Question: I am writing an application that needs to pre-populate an SMS message with the first name of the contact when .
For example if my contacts name is Alex Smith.
When I select Alex Smith to type a message to, I want the text box to already have
'Alex, '
at the beginning of the SMS.
Please how can I achieve that?

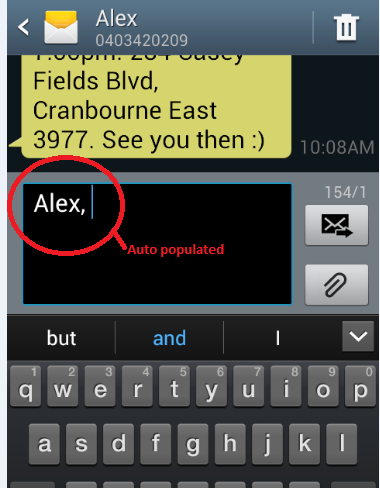
Answer: Fetch the contact name from contacts, and do like as follows:
'''
String contactName = "Alex"; // get it from selected contact
Intent intent = new Intent( Intent.ACTION_VIEW, Uri.parse( "sms:" + phoneNumber ) );
intent.putExtra( "sms_body", contactName+"," );
startActivity( intent );
'''